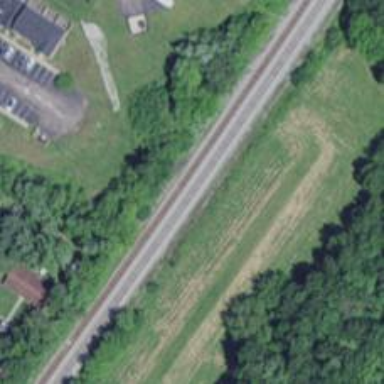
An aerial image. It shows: Railway track.